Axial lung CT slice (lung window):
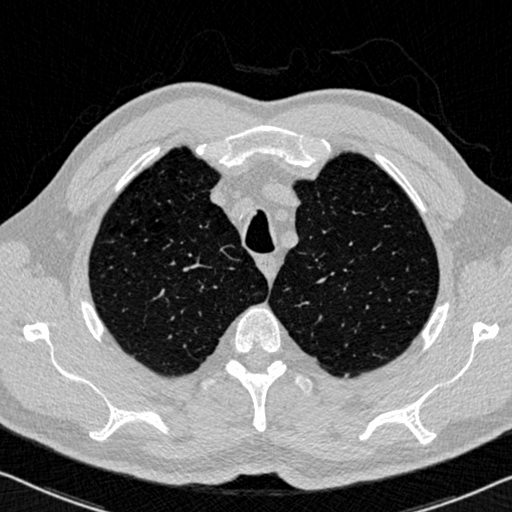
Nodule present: no